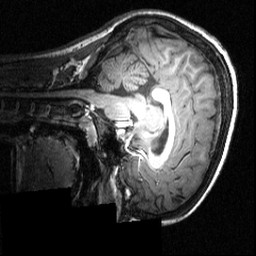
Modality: T1w
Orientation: sagittal
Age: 12
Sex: female
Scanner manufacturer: siemens
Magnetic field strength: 3.951 T
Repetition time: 1.5 s
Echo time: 0.00335 s